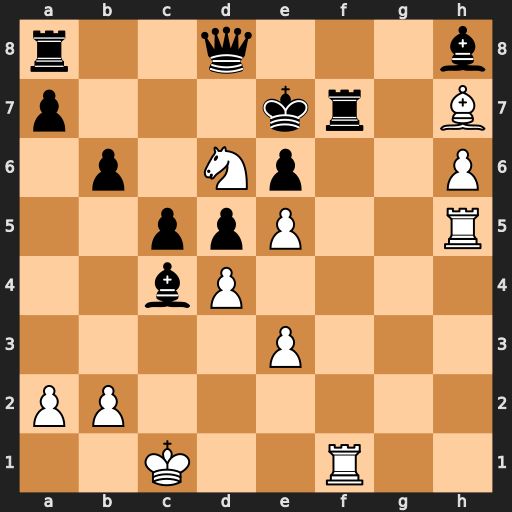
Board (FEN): r2q3b/p3kr1B/1p1Np2P/2ppP2R/2bP4/4P3/PP6/2K2R2
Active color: w
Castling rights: -
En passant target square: -
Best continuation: Rxf7#